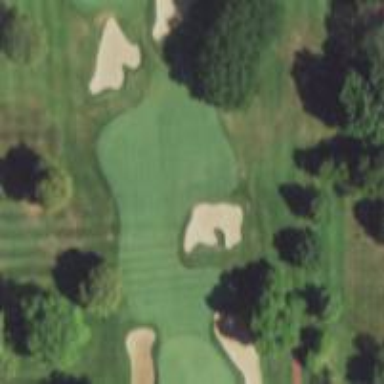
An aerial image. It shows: Well-maintained grassy area designated for golfing. It is mown fairway used for the sport of golf.